Question: I need to write a program, which evaluates sum in some range of variable for some body like:
'(sum-range (i 2 N) (sin i))'
Generally:
'(sum-range (iteration-variable begin end) my-body'
for this:

And the same for product. I can't use any loop/iterative construction, only write one for myself, .
I need it to be done with macros, but can't get an idea of these things. I don't ask for the completed code, just need some explanation on macros and usage. First, how do variables ('iteration-variable') being passed to 'sin'? How can I implement tail recursion inside macros?
As far as I understand macros creates some list, which is substituted to the point of calling and evaluated there. Am I right? So my solution is to create list of 'sin i' for each i between 2 and N and then 'apply'+' to this list. Is it ok?
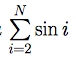
Answer: First, you should look what you want to write, then, what code it should expand to.
A macro takes the input (the code) as an argument and transforms it. So, the argument list needs to have the structure of what you want to write.
In your case, you want to write
'''
(sum-range (iteration-variable begin end) #|my-body|#)
'''
where 'my-body' are some forms that calculate something with the variable. You could specify this as a single form, but sometimes it is convenient to have arbitrary calculations in such a body, so I'll allow the general case below.
Your argument list then needs to reflect that (I use 'var' instead of 'iteration-variable'):
'''
(defmacro sum-range ((var begin end) &body body)
#|how to sum body with var...|#)
'''
Now, what would you need to write without the macro? You loop over the range summing the evaluation of body with var. Fortunately for this explanation, this translates quite well to a 'loop' construct.
'''
(loop :for var :from begin :to end
:sum #|what to sum with var...|#)
'''
So the macro needs to produce such a form. We have the very nice code template syntax (quasiquote) that lets us express this nicely:
'''
(defmacro sum-range ((var begin end) &body body)
'(loop :for ,var :from ,begin :to ,end
:sum (progn ,@body)))
'''
(The 'progn' allows multiple forms in the body, returning the value of the last form.)
This is about the same as writing
'''
(defmacro sum-range ((var begin end) &body body)
(list 'loop :for var :from begin :to end
:sum (list* 'progn body)))
'''
Now, when you write
'''
(sum-range (i 2 n)
(sin i))
'''
it will macro-expand to
'''
(loop :for i :from 2 :to n
:sum (progn
(sin i)))
'''
Your mission is now to replace the 'loop' solution with a tail-recursive function. You should first define the recursion function and then use the macro to transform the code to an invocation of that function. Passing the body to that function might be done by wrapping it in a 'lambda' (an anonymous function).